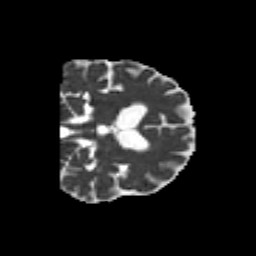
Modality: MD
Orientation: coronal
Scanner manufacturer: siemens
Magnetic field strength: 3 T
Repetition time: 6.8 s
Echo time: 0.093 s